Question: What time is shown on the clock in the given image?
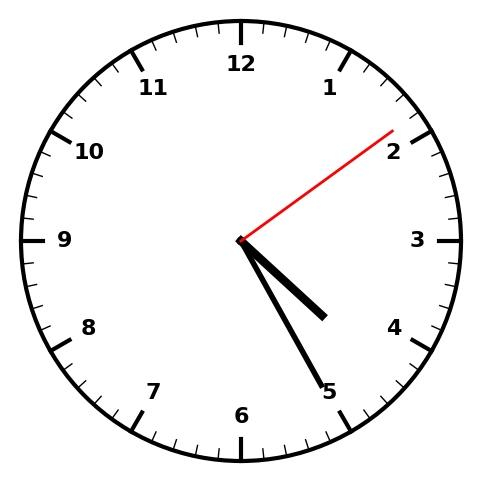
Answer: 04:25:09